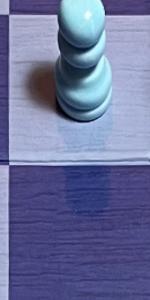
Label: Empty